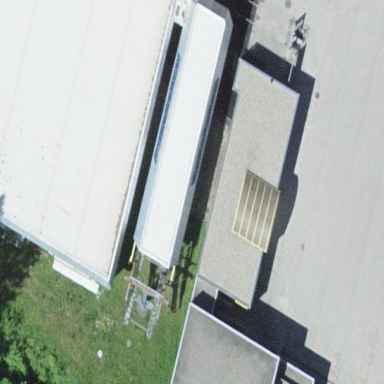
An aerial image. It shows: Building serving as station for public transport and aerialway.